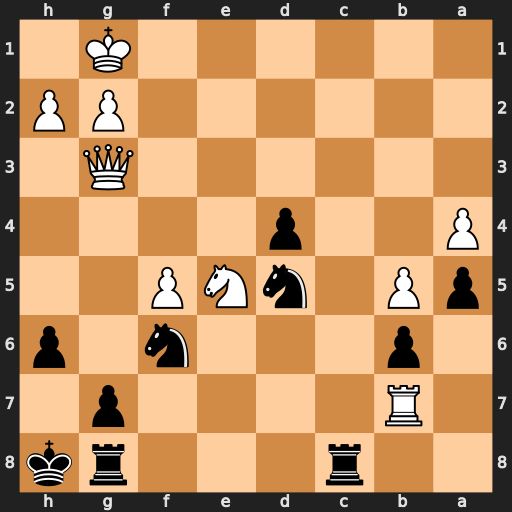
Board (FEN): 2r3rk/1R4p1/1p3n1p/pP1nNP2/P2p4/6Q1/6PP/6K1
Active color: b
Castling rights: -
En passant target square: -
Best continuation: Rc1+ Kf2 Ne4+ Kf3 Nxg3